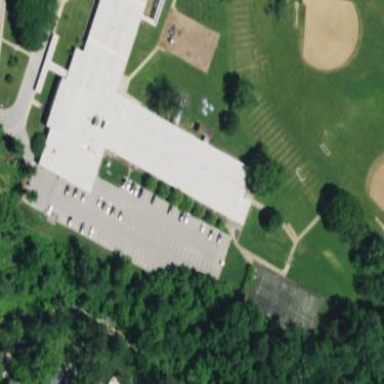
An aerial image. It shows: School.